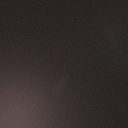
Screen state: off